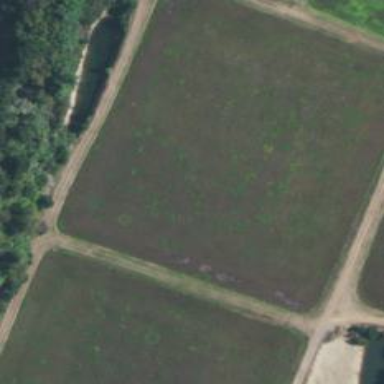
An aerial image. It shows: Farmland with cranberries as the crop.